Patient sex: M
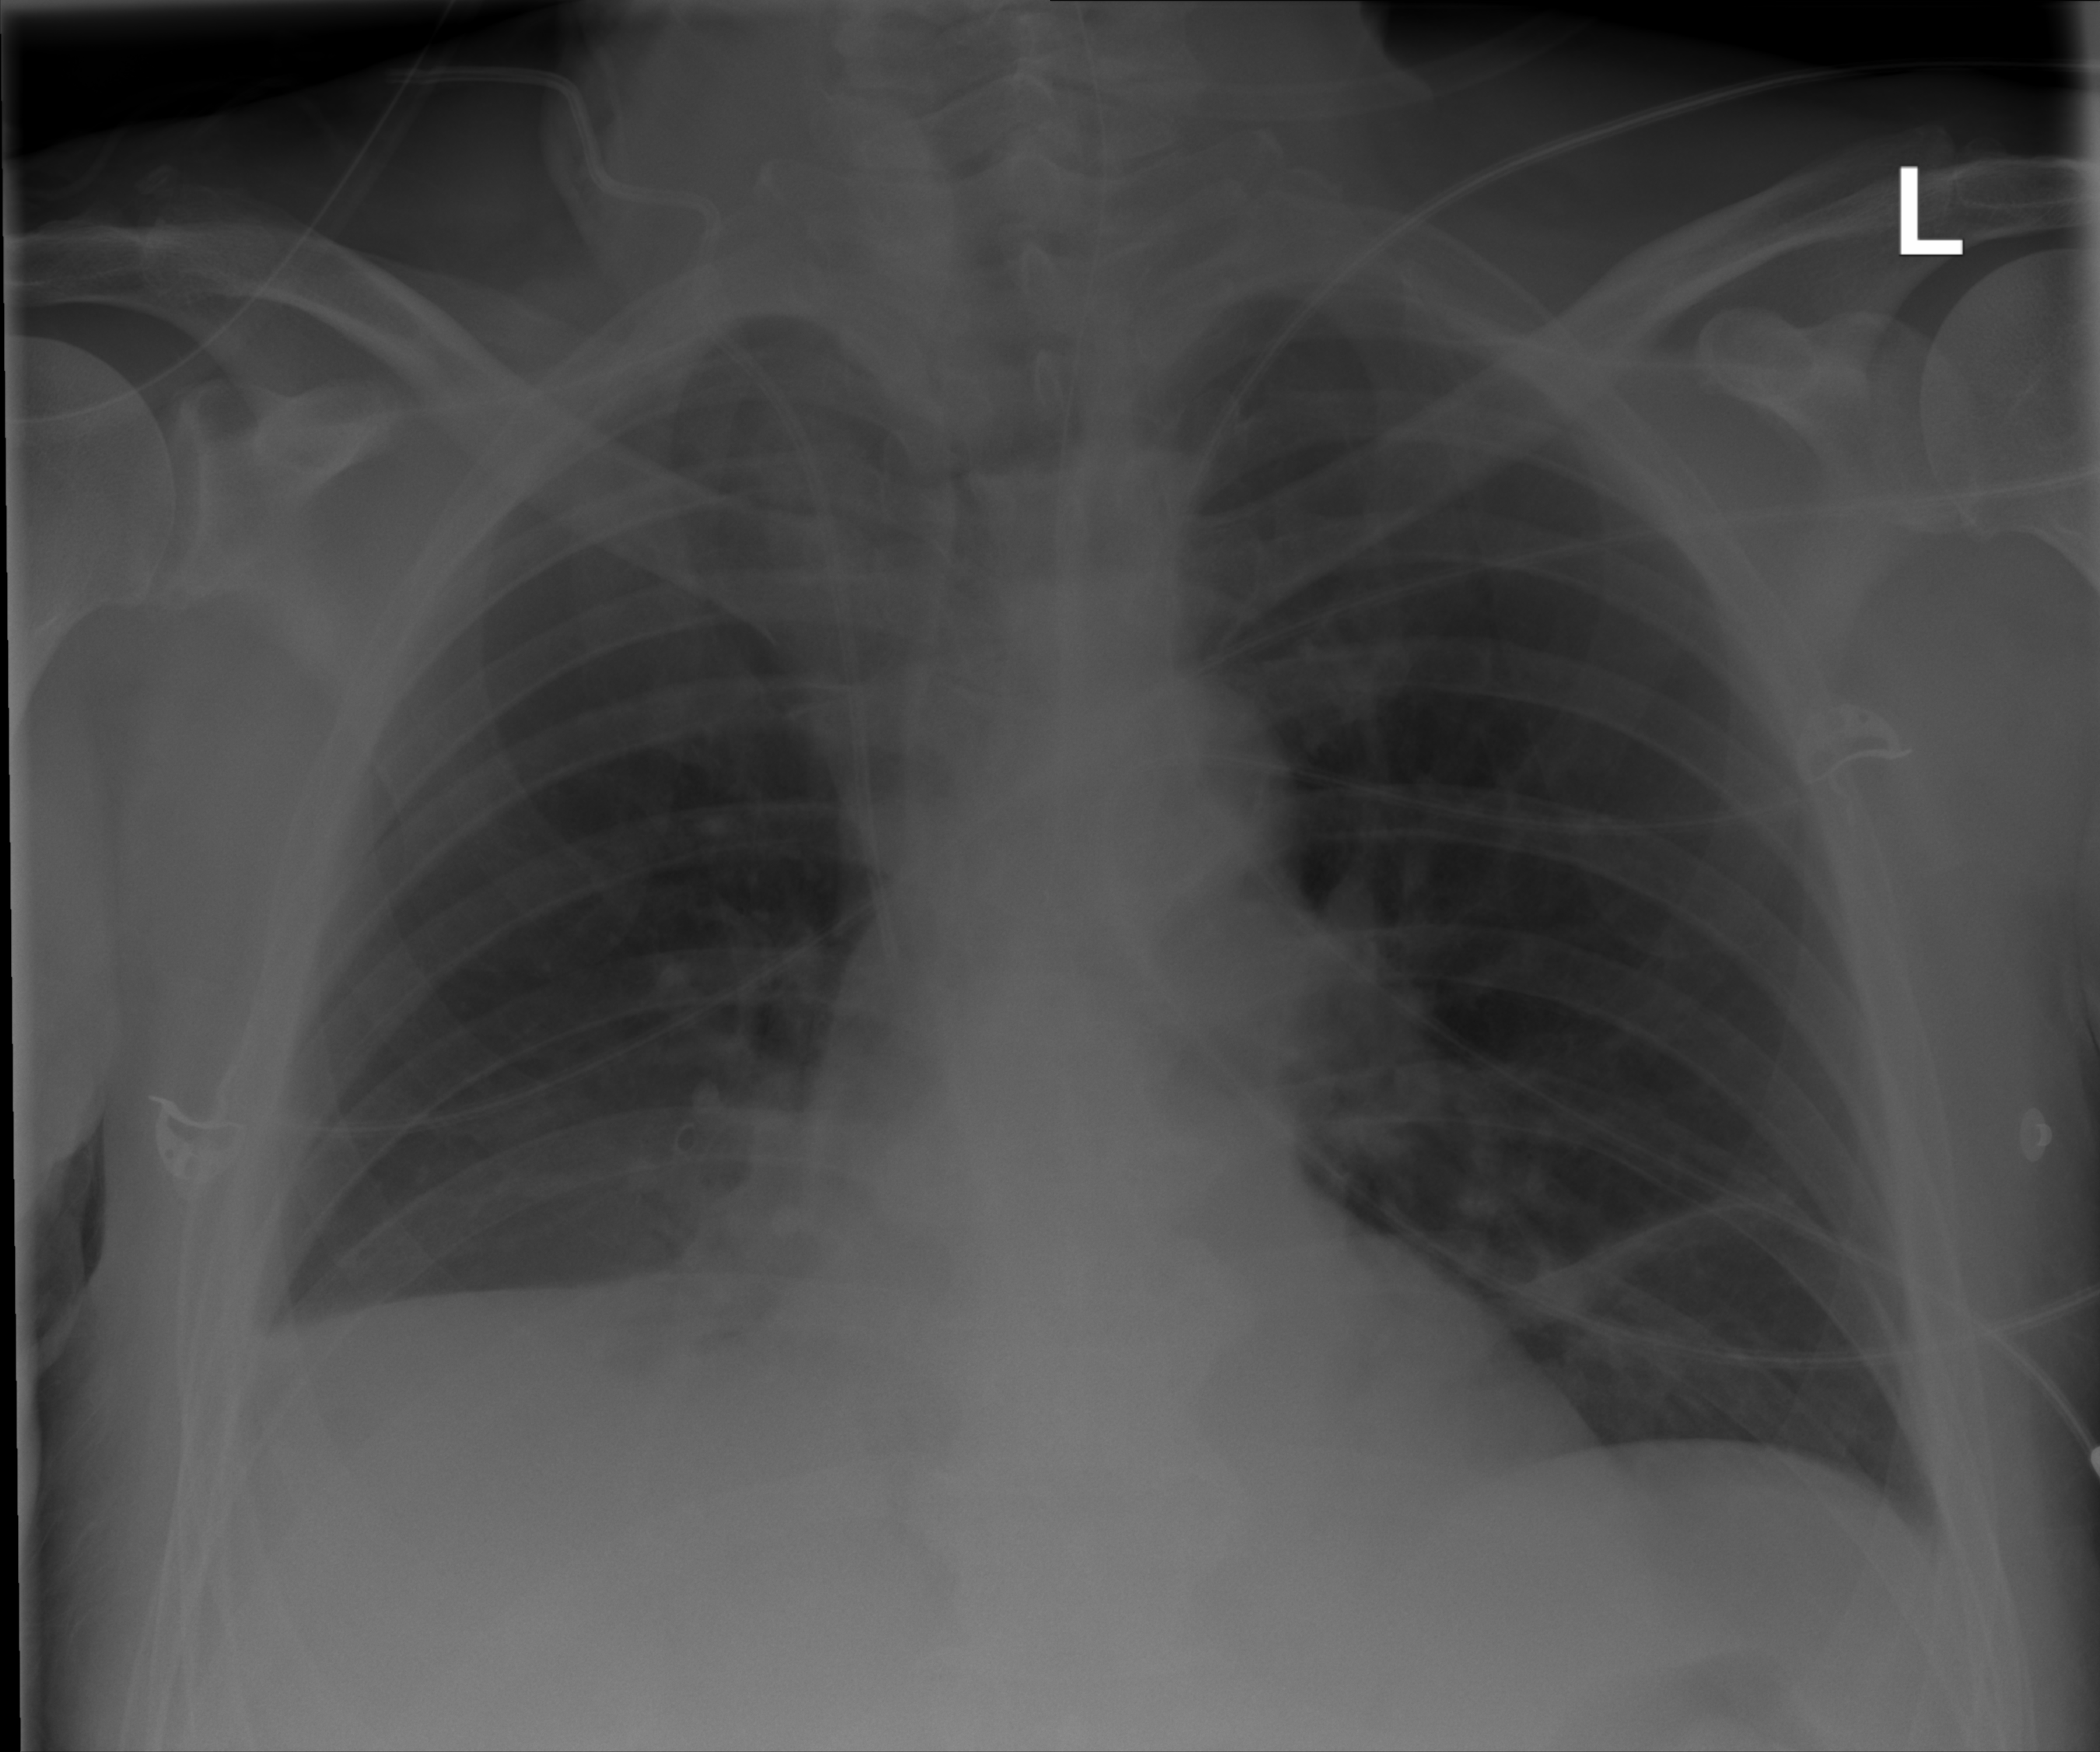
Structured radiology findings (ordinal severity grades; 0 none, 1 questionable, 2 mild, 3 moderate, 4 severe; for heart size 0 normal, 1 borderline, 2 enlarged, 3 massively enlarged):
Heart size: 0
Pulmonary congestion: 0
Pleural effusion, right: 0
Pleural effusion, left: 0
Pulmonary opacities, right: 1
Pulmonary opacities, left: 0
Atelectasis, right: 3
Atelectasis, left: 1